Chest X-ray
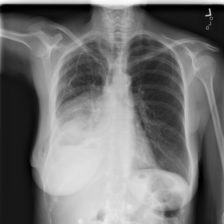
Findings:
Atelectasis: negative
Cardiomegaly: negative
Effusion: positive
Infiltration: negative
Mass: negative
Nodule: negative
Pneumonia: negative
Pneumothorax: negative
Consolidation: positive
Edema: negative
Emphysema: negative
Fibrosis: negative
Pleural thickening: negative
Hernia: negative